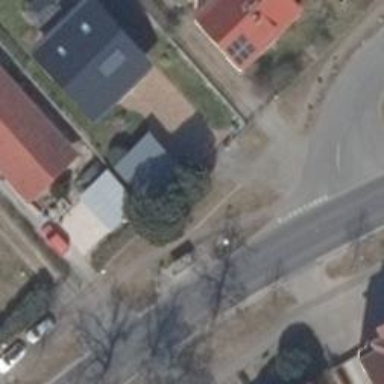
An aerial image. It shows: Public transport shelter.